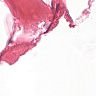
Metastatic tissue present: no